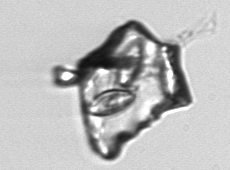
Label: Delphineis